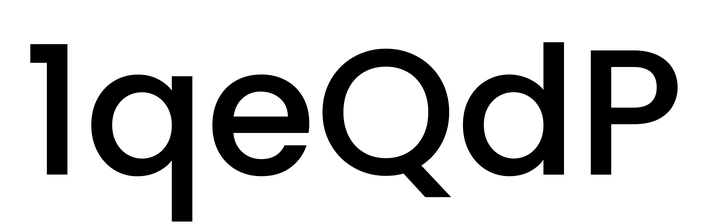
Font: Poppins-Medium